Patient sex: M
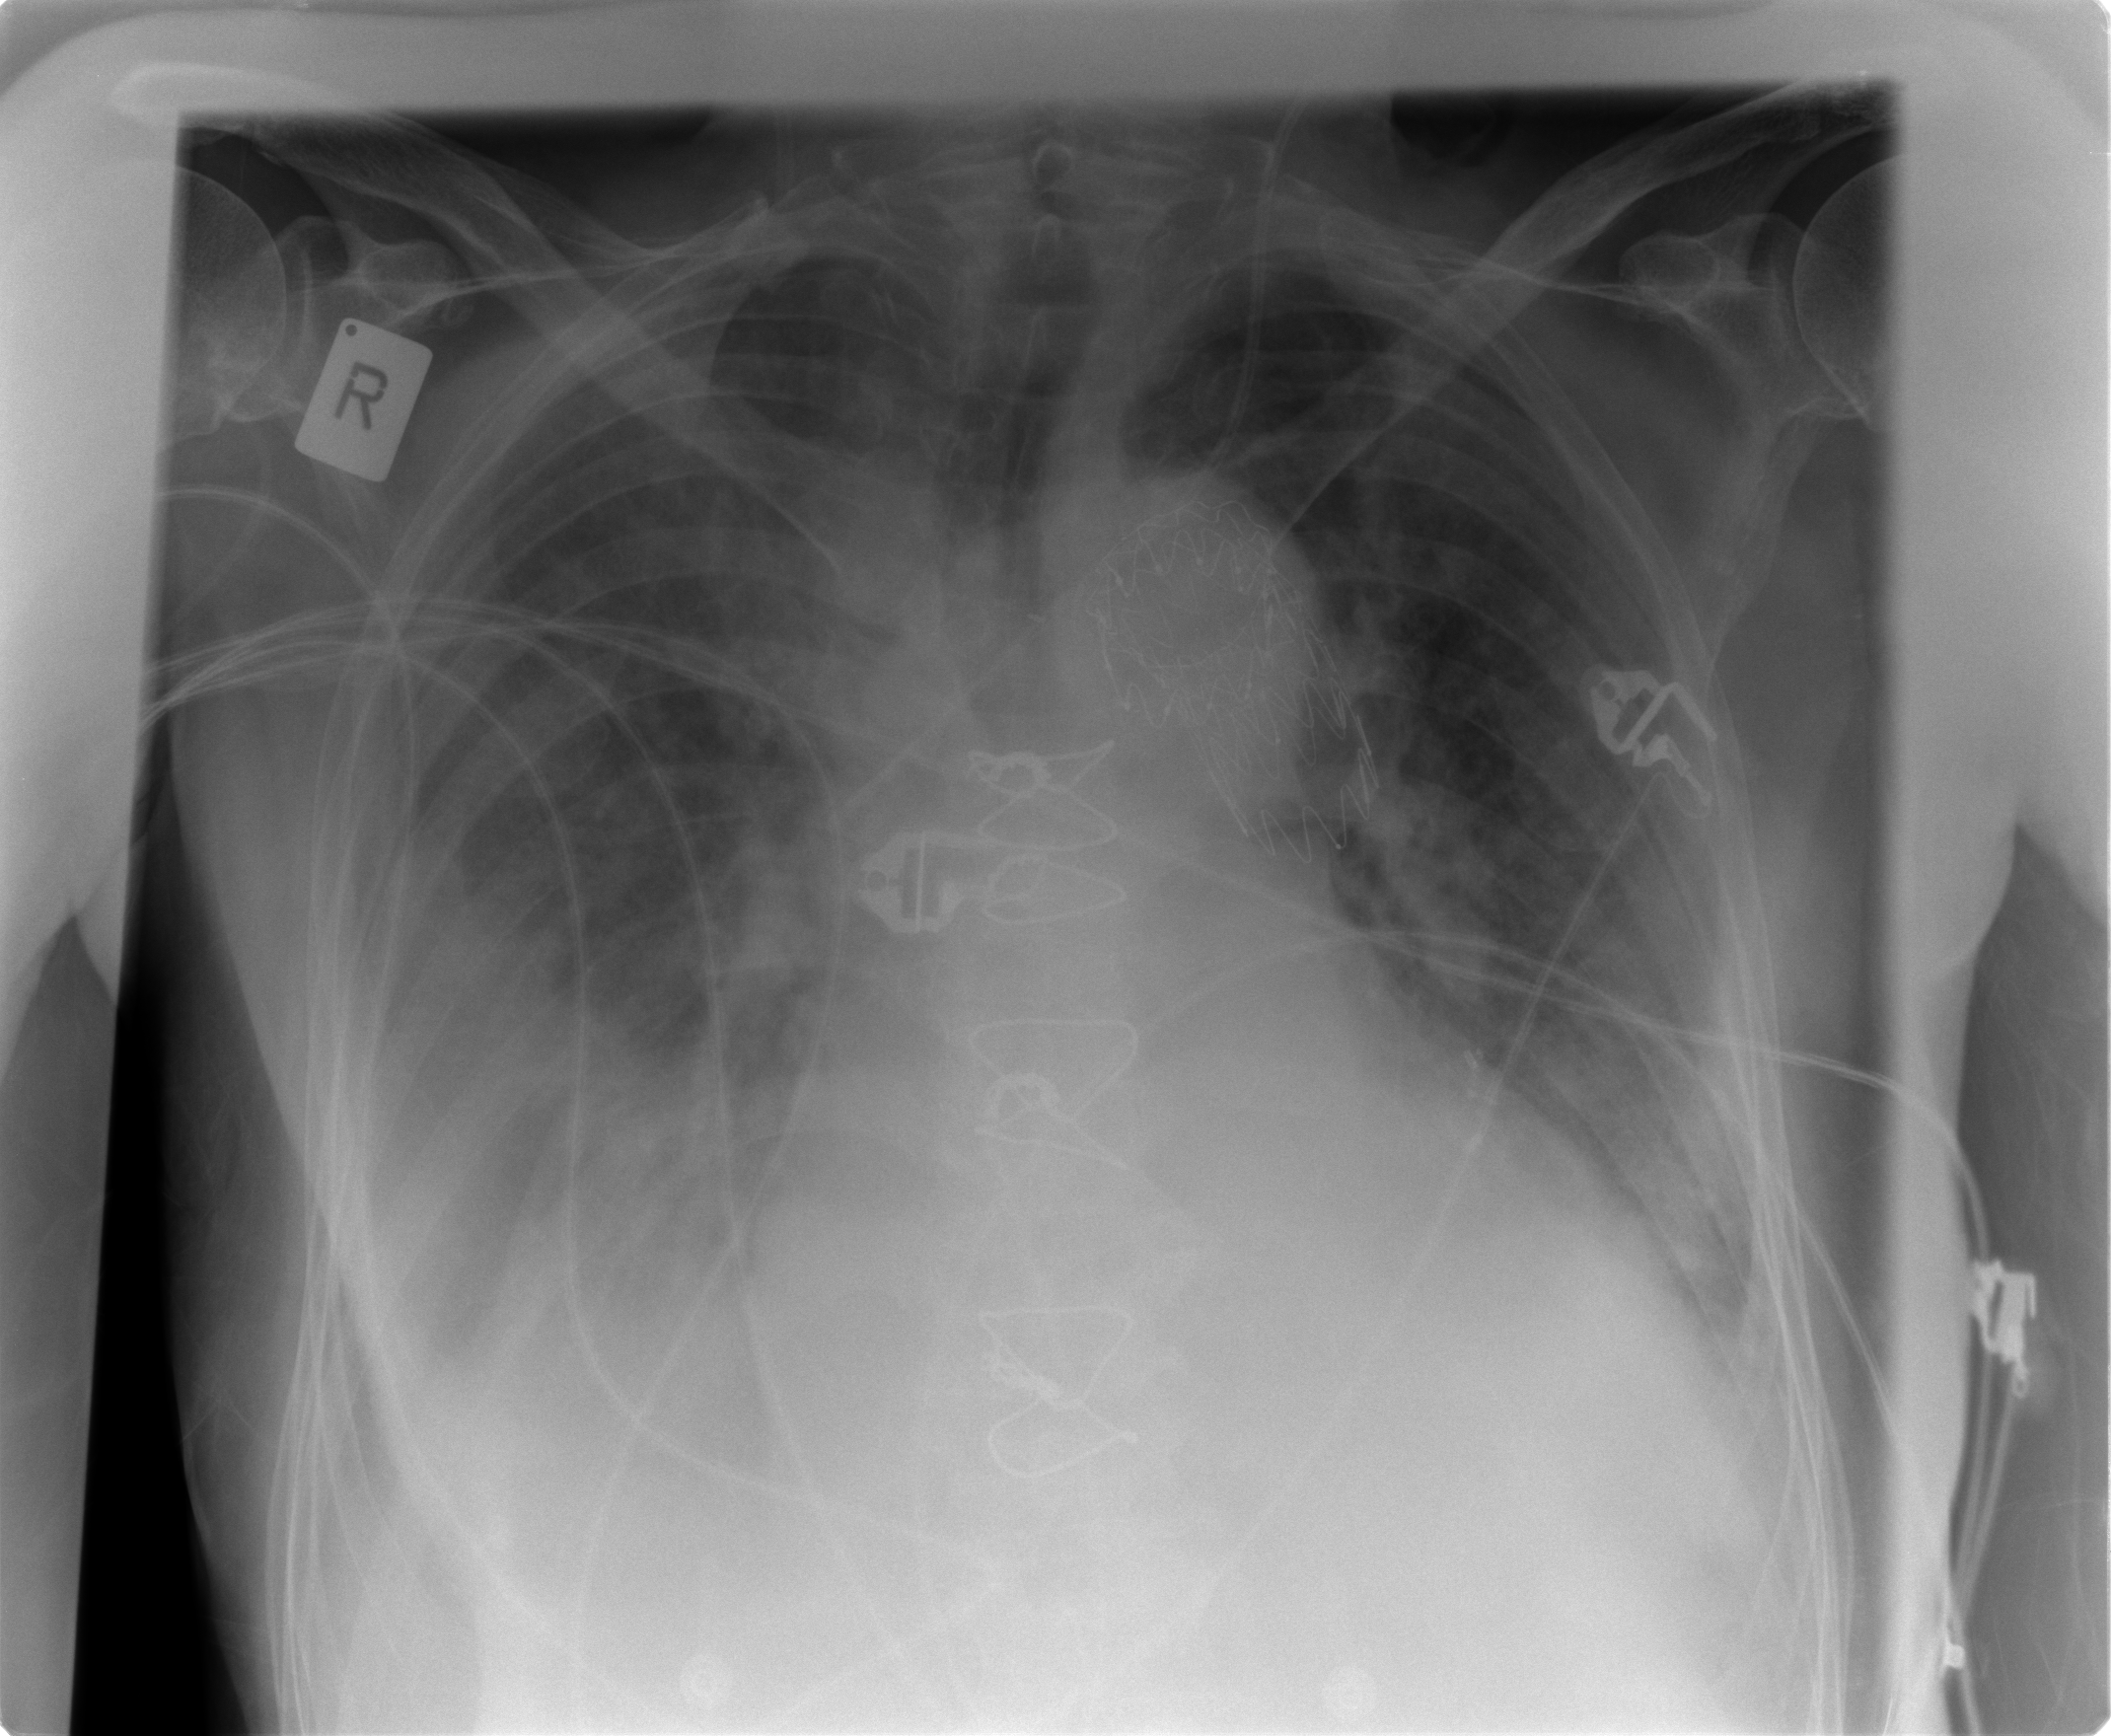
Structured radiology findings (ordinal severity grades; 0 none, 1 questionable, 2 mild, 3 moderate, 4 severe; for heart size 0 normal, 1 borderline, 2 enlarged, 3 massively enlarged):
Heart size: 2
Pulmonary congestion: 2
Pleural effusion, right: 3
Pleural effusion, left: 2
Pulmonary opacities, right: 2
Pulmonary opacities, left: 2
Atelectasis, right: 2
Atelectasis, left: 2